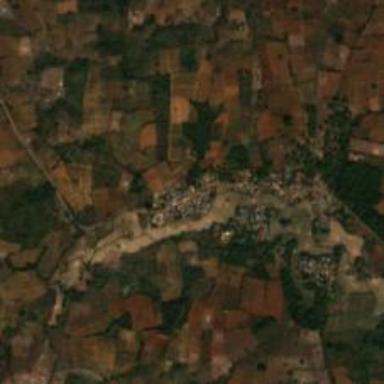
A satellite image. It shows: Village.